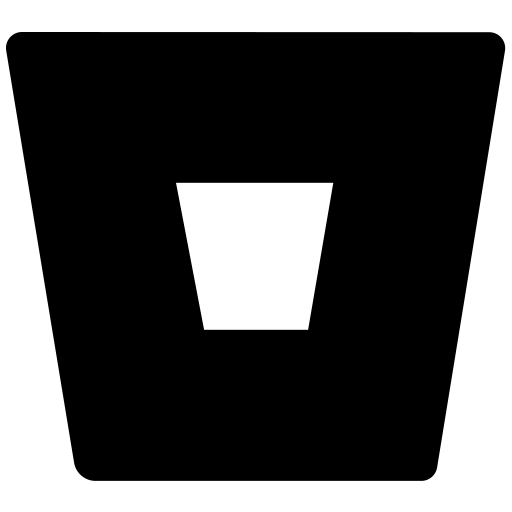
Tags: icon, FontAwesome, fa-icon, brand, bitbucket